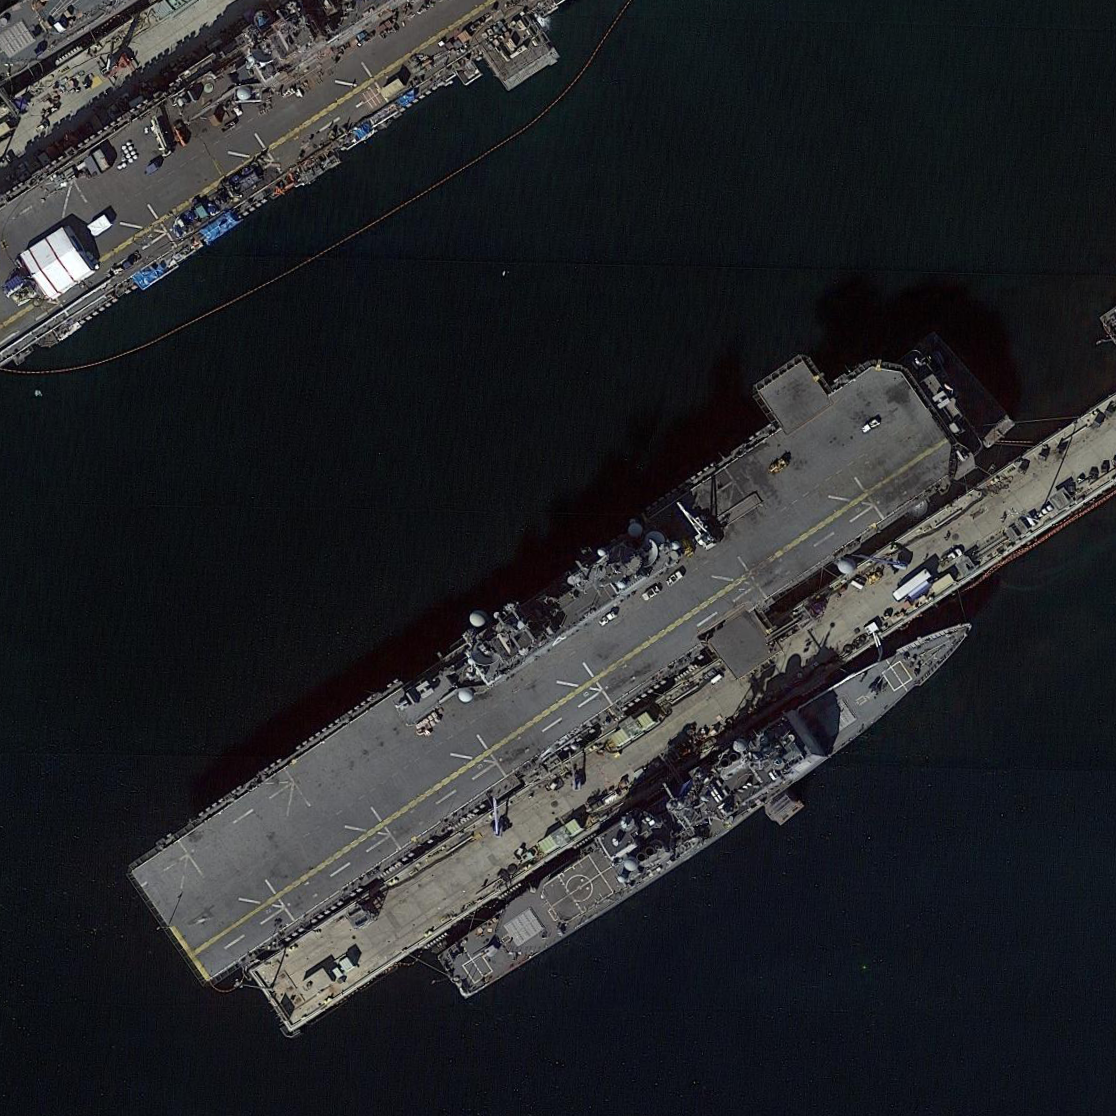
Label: assault